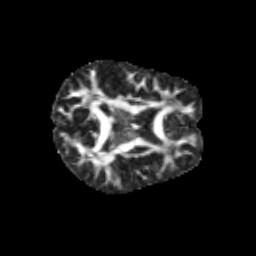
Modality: FA
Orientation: axial
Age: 14
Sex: female
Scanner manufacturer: siemens
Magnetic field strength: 3 T
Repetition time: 3.8 s
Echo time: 0.07 s